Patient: sex F, age 58
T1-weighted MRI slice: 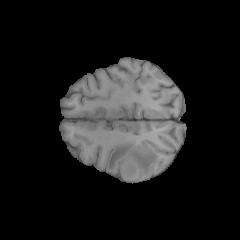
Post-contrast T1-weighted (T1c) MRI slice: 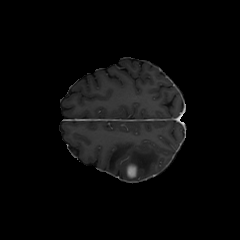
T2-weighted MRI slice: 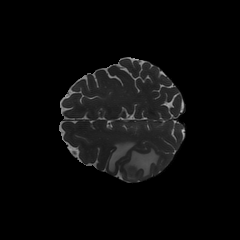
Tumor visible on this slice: yes
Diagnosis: Glioblastoma, IDH-wildtype
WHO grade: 4